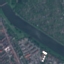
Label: River